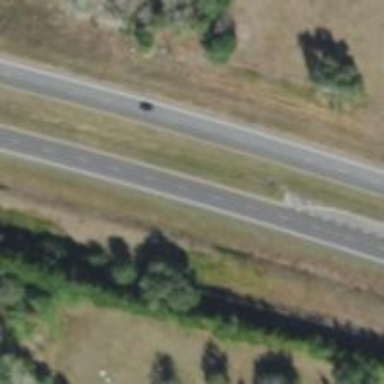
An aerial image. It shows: Asphalt road classified as trunk highway.